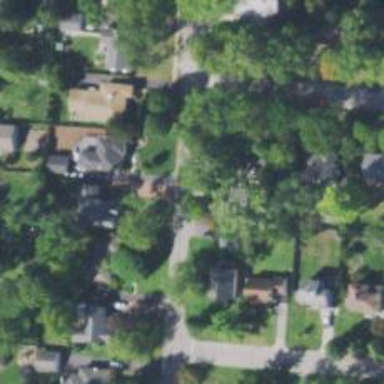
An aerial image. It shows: Residential driveway used as service road.